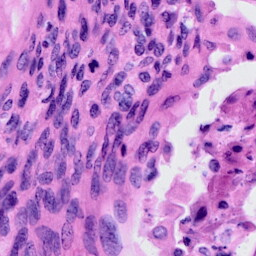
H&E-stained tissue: Cervix